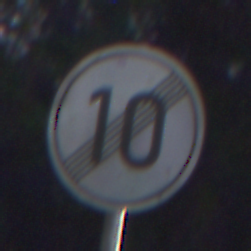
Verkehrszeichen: EndeGeschwindigkeit10
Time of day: Night
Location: Outdoor (Suburban)
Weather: PartlyCloudy
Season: NotSpecified
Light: Artificial